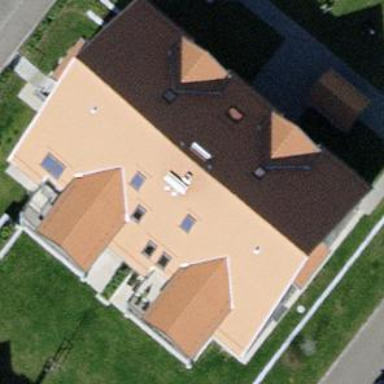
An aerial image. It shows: Gabled roof adorns the apartments building.